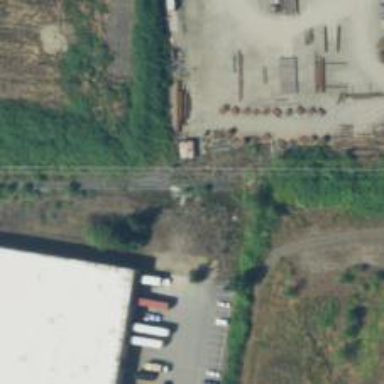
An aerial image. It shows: Abandoned railway.